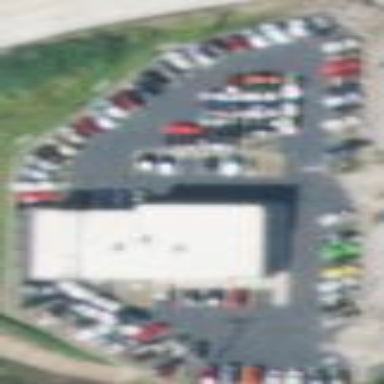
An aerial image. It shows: Car shop.